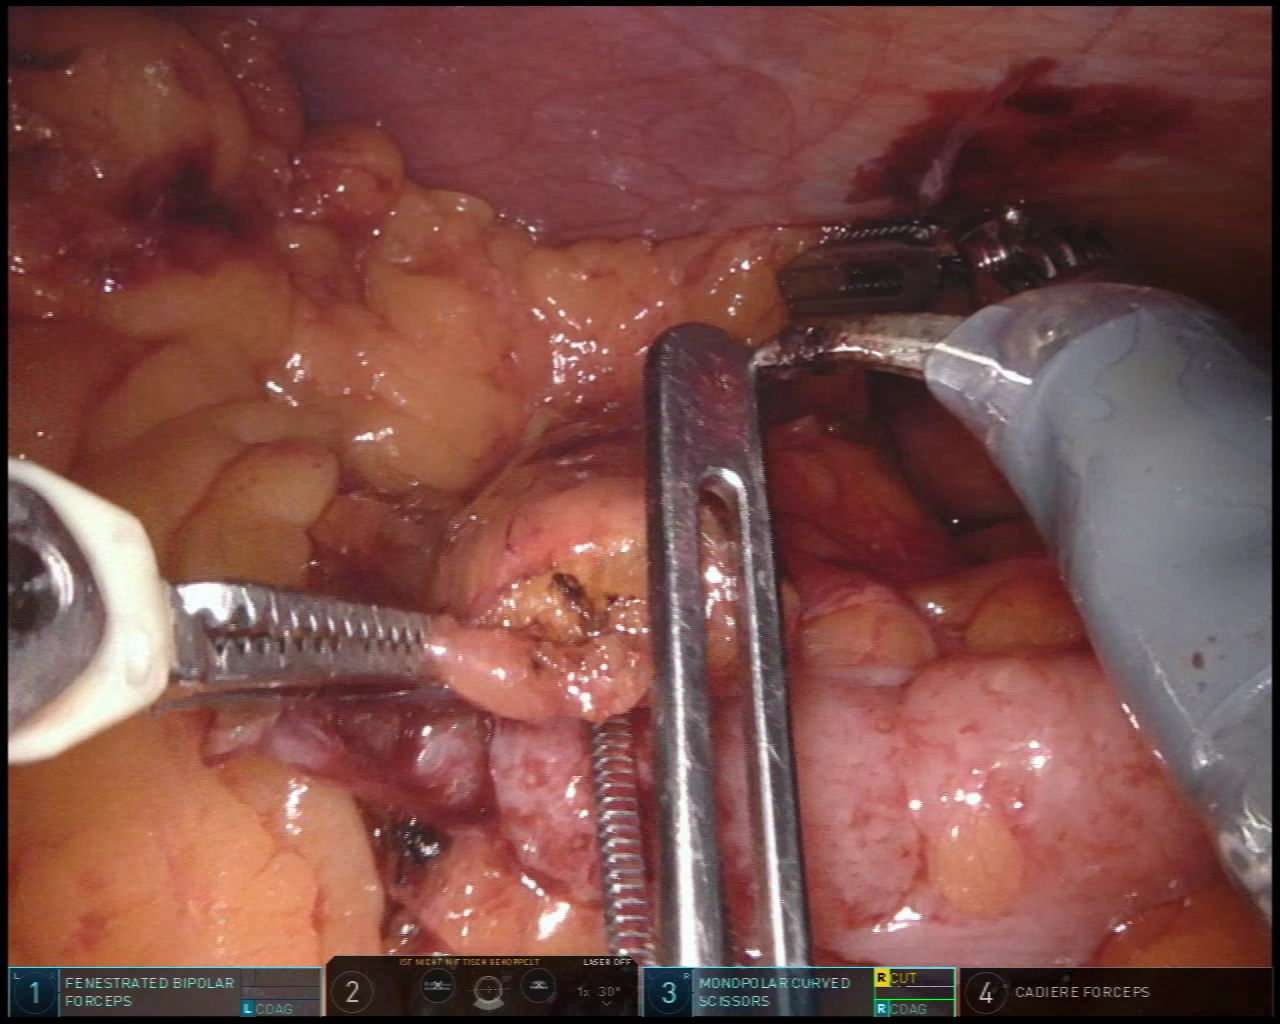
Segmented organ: abdominal_wall
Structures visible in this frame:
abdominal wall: yes
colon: yes
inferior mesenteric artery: no
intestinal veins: no
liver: no
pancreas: no
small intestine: no
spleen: no
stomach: no
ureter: no
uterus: no
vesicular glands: no